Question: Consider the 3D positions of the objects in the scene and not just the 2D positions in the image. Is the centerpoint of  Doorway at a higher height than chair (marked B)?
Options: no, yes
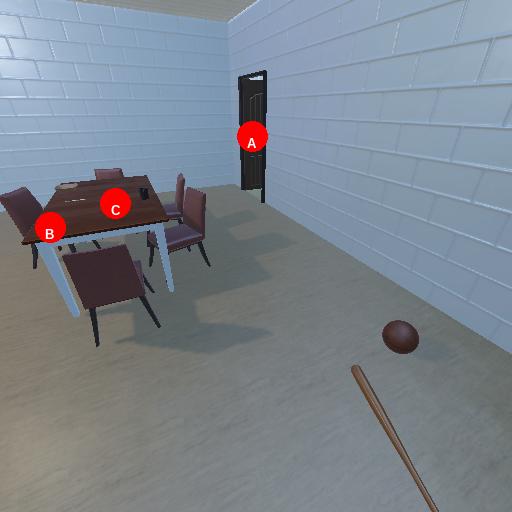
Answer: no